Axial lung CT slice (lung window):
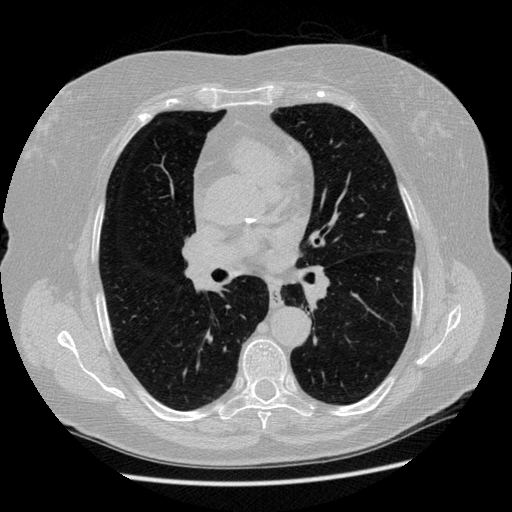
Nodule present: no